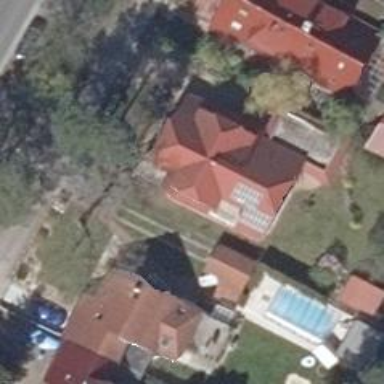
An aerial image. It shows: Simple and straightforward house.